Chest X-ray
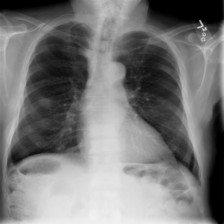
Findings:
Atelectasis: negative
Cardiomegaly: negative
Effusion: negative
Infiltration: negative
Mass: negative
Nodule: negative
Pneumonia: negative
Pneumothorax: negative
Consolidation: negative
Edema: negative
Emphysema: negative
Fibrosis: negative
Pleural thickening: negative
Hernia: negative